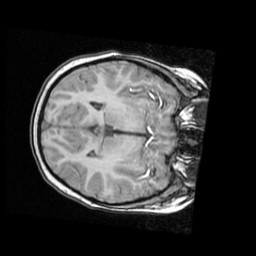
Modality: T1w
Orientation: axial
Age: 9
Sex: female
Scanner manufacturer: ge
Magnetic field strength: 1.5 T
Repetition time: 0.03333 s
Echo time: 0.008 s